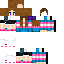
A female human skin with medium skin, wearing brown long hair dressed in a blue tshirt and red pants, featuring a closed mouth.